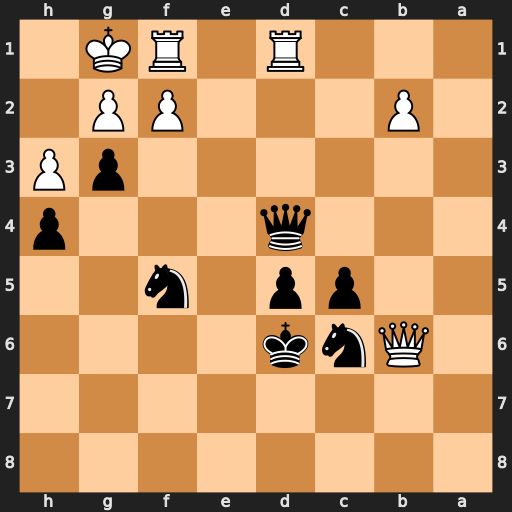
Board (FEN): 8/8/1Qnk4/2pp1n2/3q3p/6pP/1P3PP1/3R1RK1
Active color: b
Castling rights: -
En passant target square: -
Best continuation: gxf2+ Rxf2 Qxd1+